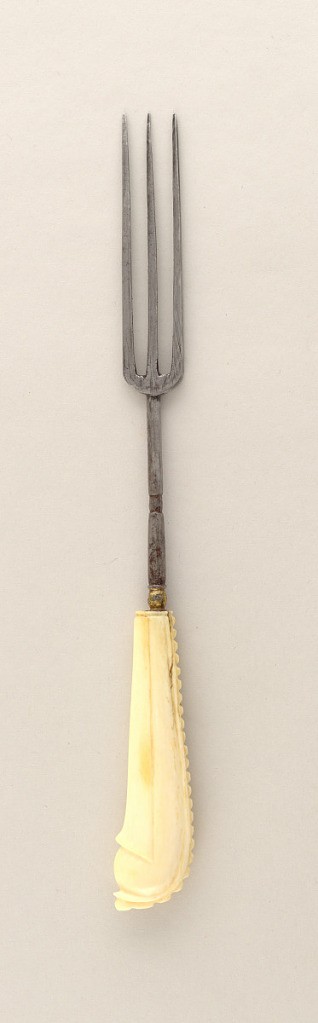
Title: Fork
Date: ca. 1675–1700
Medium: ivory, steel, gold (?)
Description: Long three-tined fork, (replacement). Thin tubular stem. Pistol-shaped ivory handle with beaded cresting upper edge, faceted panel opposite; gilded bolster.